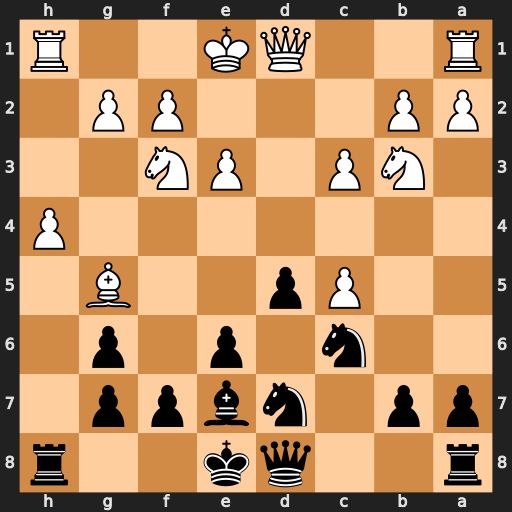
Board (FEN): r2qk2r/pp1nbpp1/2n1p1p1/2Pp2B1/7P/1NP1PN2/PP3PP1/R2QK2R
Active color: b
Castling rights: KQkq
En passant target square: -
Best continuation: Bxg5 Nxg5 Qxg5 hxg5 Rxh1+ Ke2 Rxd1